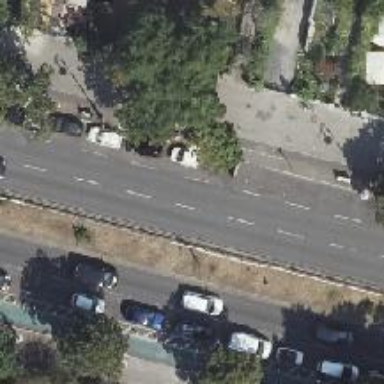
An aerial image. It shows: Secondary road with asphalt surface and two lanes going in each direction. There is right lane for parking.